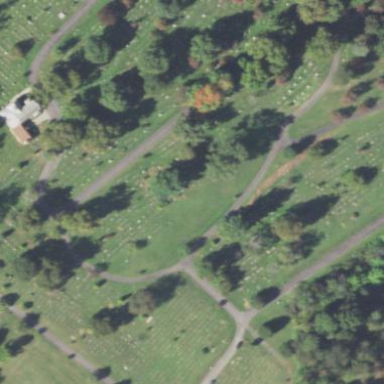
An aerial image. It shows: Cemetery or graveyard.